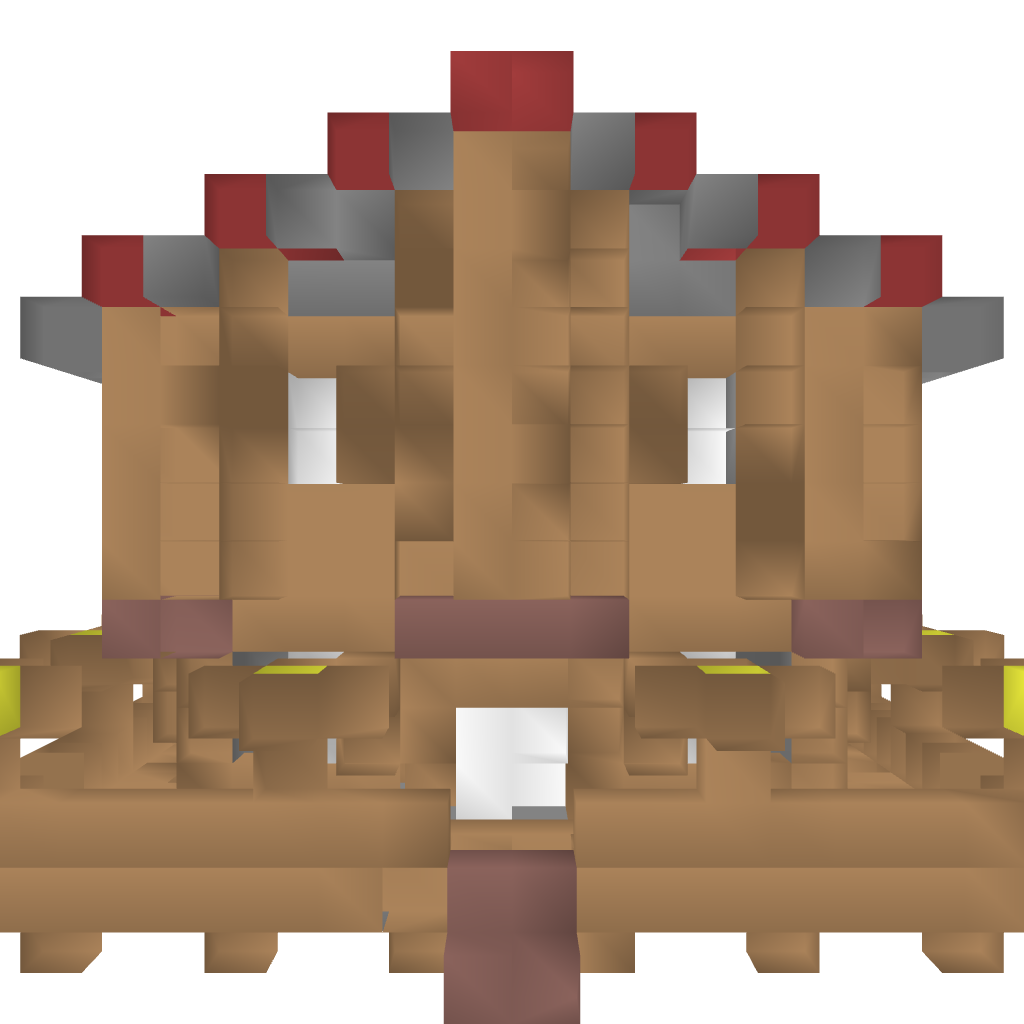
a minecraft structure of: Remedy's Shop bad low quality